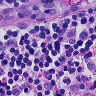
Metastatic tissue present: no